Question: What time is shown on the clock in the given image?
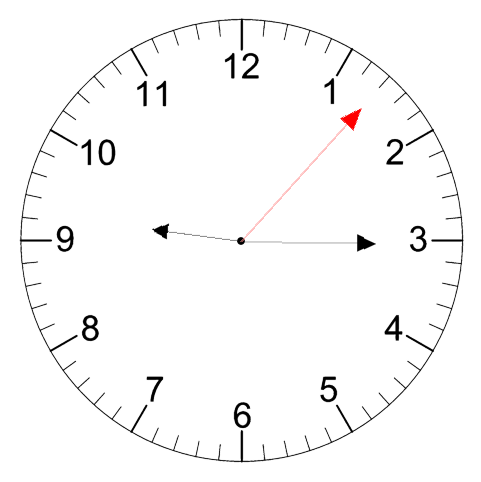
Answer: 09:15:07